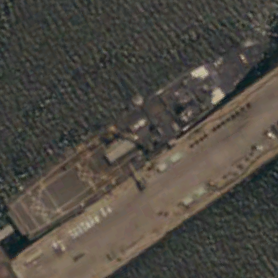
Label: combat